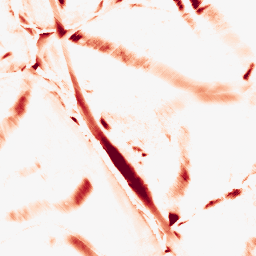
Category: morphological
Decomposition family: morphological_diamond
Decomposition parameters: operation: opening
radius: 15
Upsampling method: regularized
Upsampling parameters: scale: 4
lambda_reg: 0.001
Upsampling scale: 4